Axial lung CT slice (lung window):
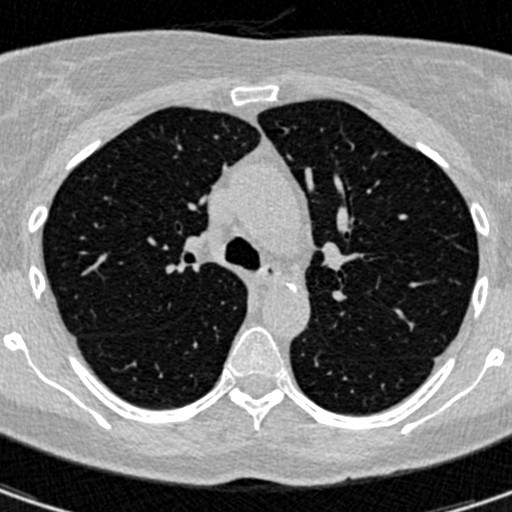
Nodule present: no